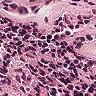
Metastatic tissue present: no